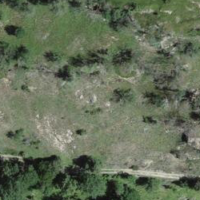
EUNIS habitat code: 23
Species observed at this site:
Silene nutans